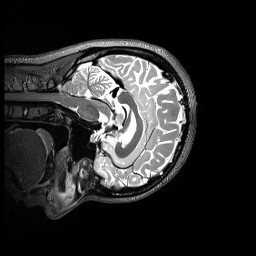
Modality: T2w
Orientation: sagittal
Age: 27
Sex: female
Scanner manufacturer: siemens
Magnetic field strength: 3 T
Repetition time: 3.2 s
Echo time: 0.565 s